Interaction volume radius: 5 \u00c5
Interaction volume height: 50 \u00c5
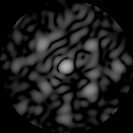
Disorder parameter: 0.5313